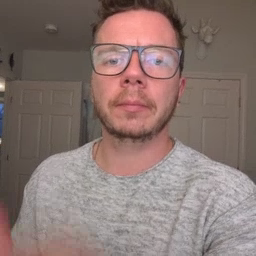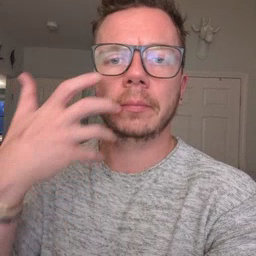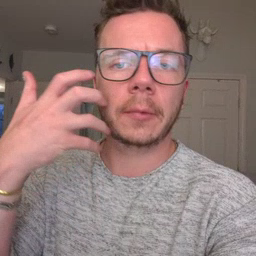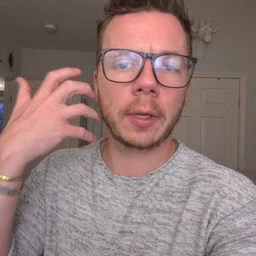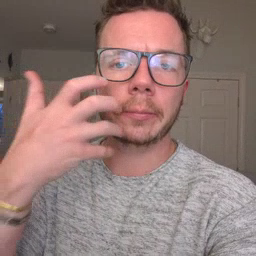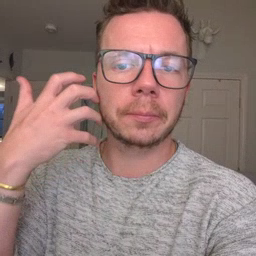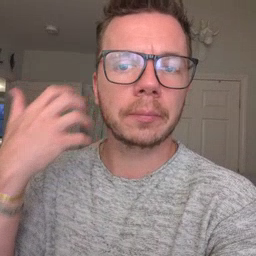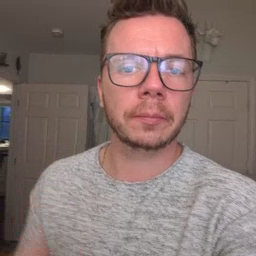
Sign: tiger